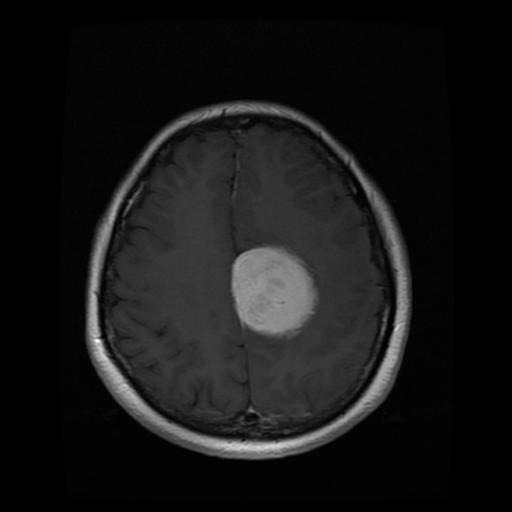
Label: meningioma